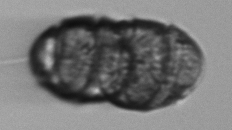
Label: Margalefidinium